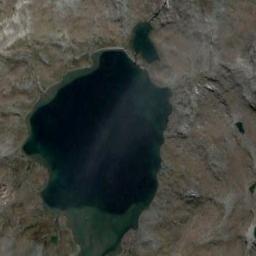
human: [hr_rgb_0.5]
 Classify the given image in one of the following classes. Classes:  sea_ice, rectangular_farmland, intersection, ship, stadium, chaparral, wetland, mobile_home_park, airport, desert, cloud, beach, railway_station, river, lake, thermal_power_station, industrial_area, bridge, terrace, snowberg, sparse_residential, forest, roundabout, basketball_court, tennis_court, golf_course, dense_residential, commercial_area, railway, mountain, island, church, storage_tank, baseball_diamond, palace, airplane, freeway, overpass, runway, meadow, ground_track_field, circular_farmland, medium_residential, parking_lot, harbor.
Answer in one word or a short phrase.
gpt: lake